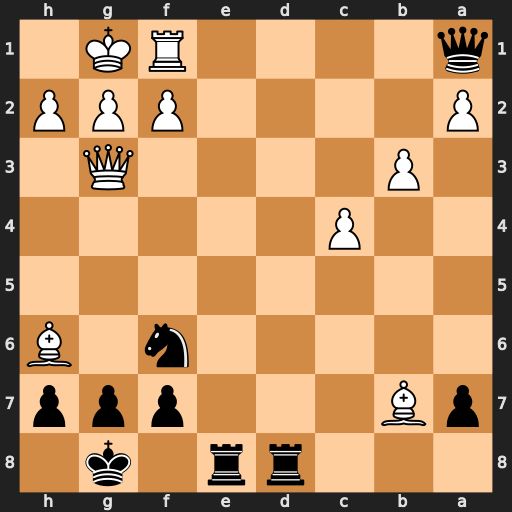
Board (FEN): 3rr1k1/pB3ppp/5n1B/8/2P5/1P4Q1/P4PPP/q4RK1
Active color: b
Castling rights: -
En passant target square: -
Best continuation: Qxf1+ Kxf1 Rd1#